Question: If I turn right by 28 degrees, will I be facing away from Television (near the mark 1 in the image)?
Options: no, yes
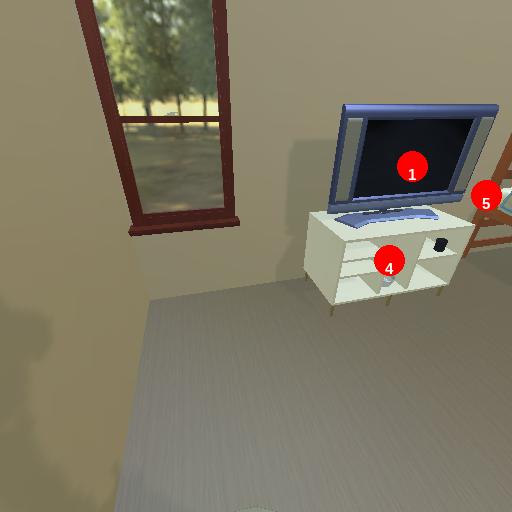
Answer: no